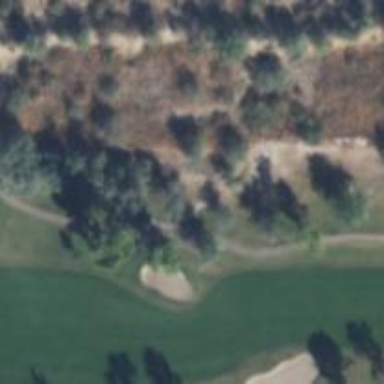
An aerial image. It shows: Path used for both walking and golf.